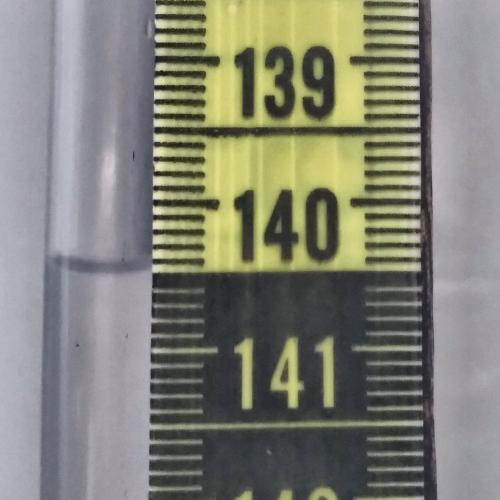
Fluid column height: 140.5 cm